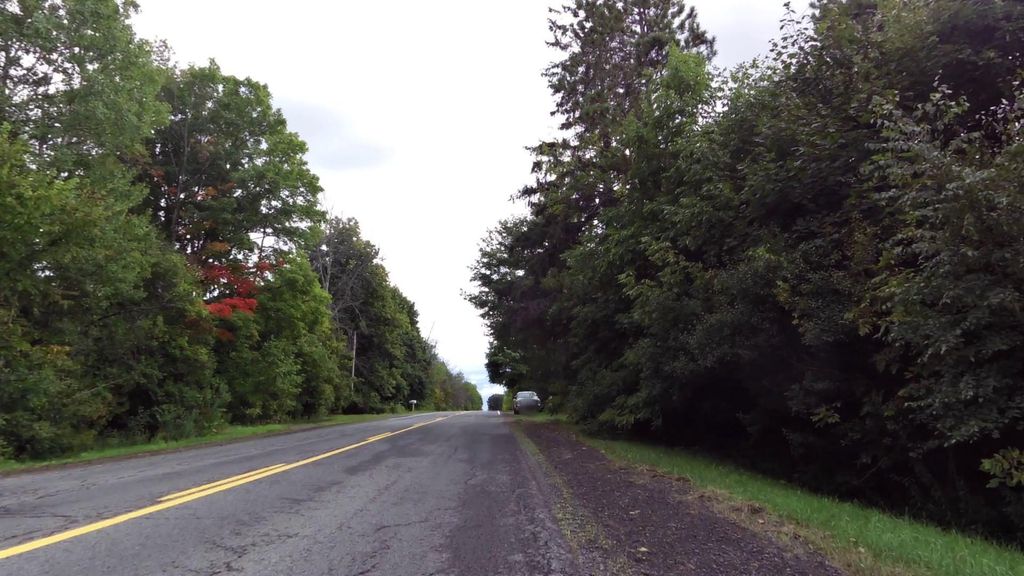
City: ottawa-gatineau